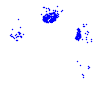
Particle: electron